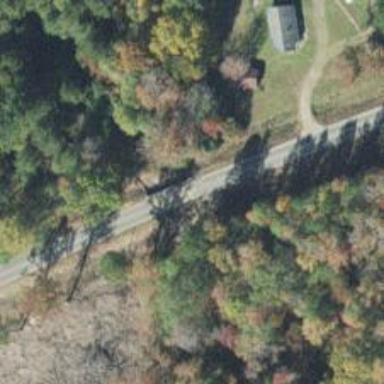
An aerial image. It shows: Beam bridge on secondary road.